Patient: sex M, age 75
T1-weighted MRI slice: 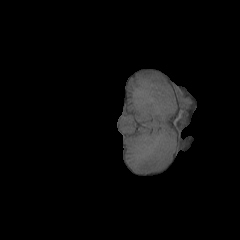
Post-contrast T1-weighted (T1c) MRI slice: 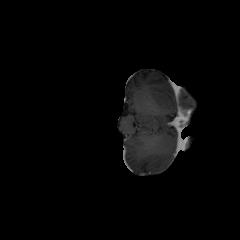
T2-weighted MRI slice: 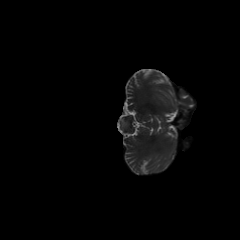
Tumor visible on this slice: no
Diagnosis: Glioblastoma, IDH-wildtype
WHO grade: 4